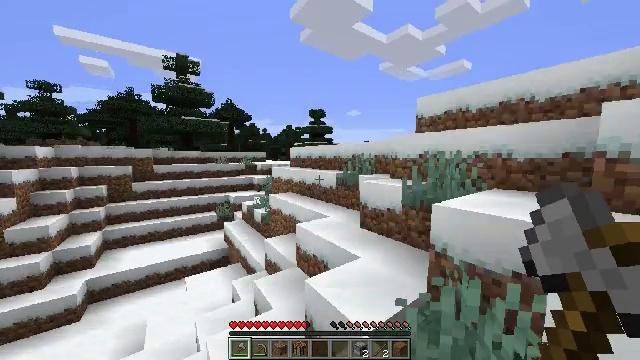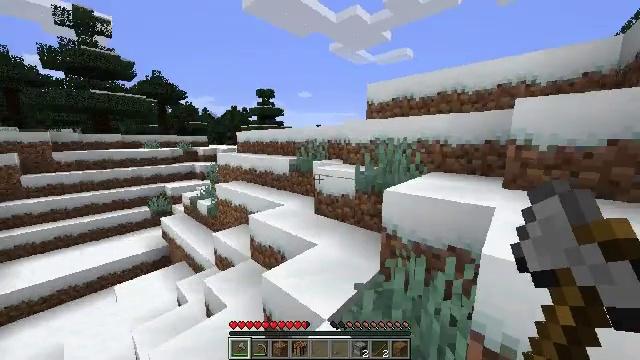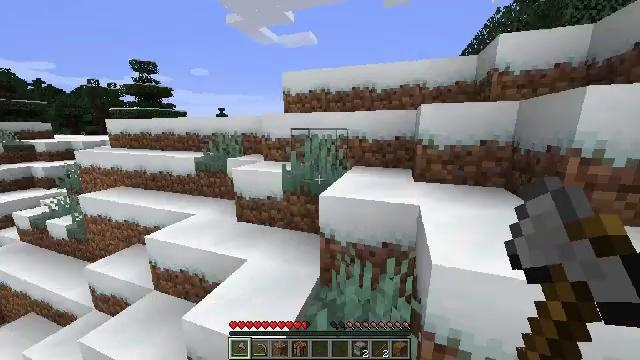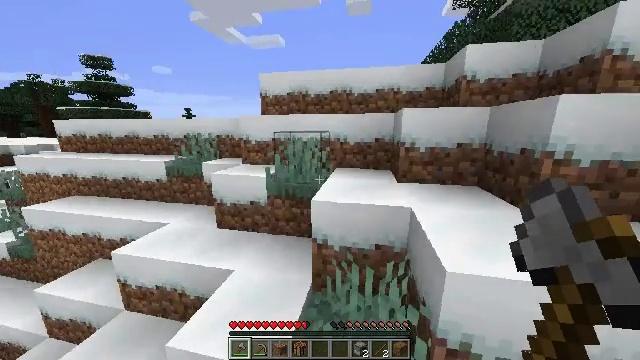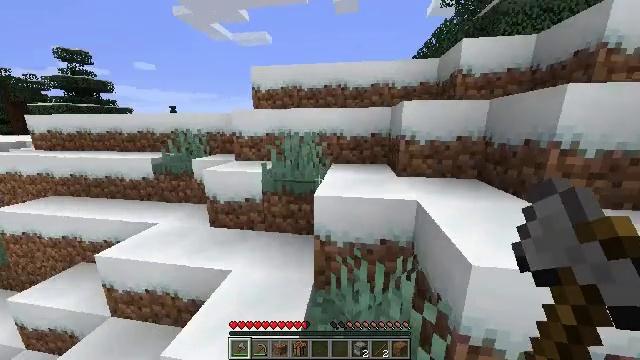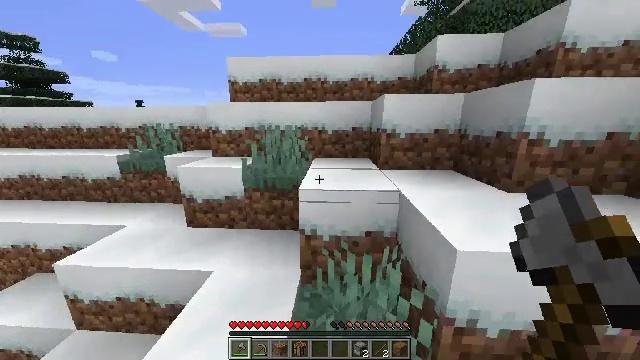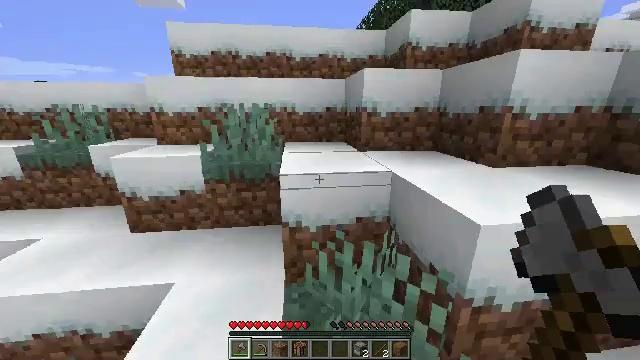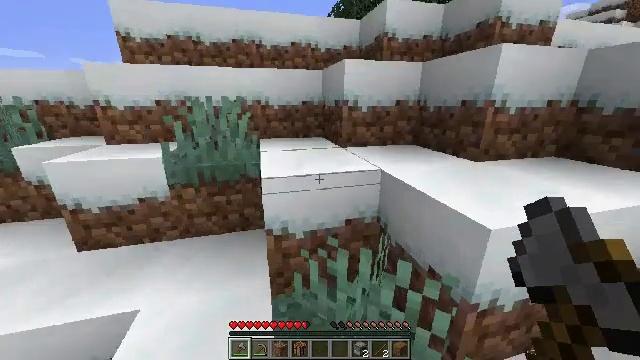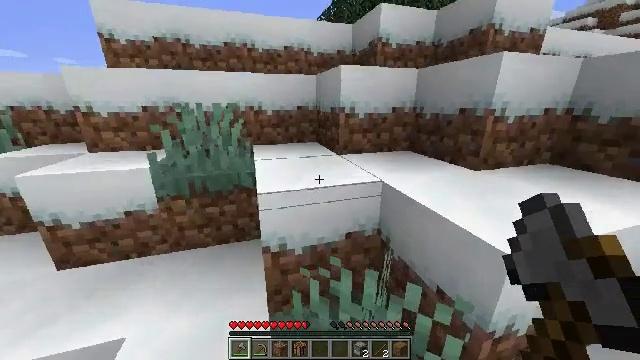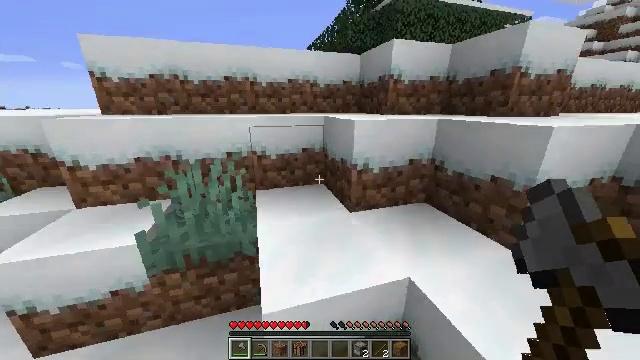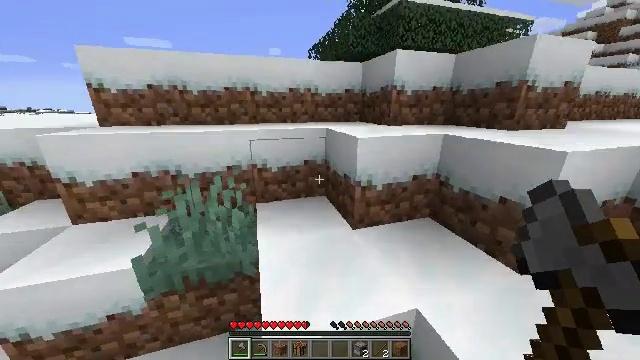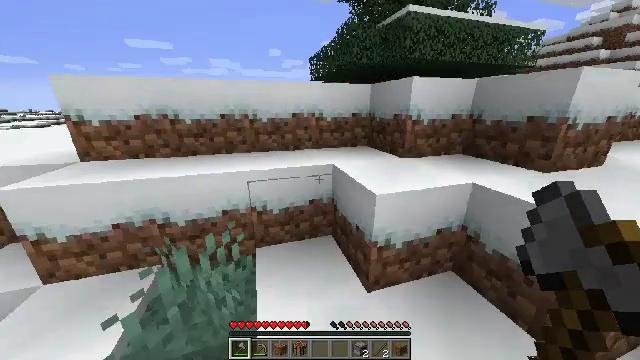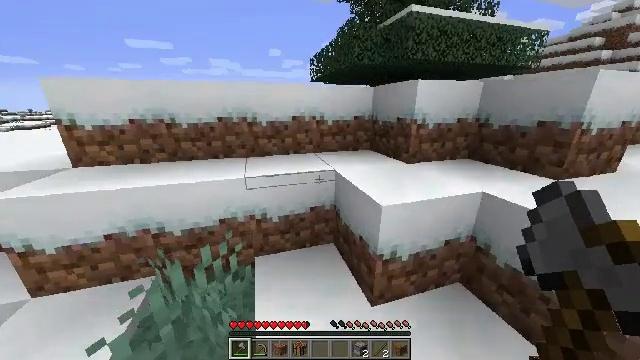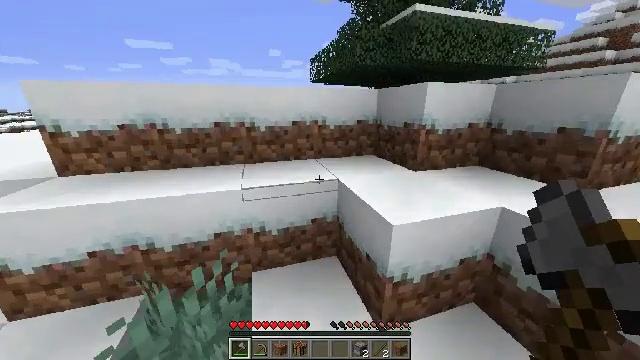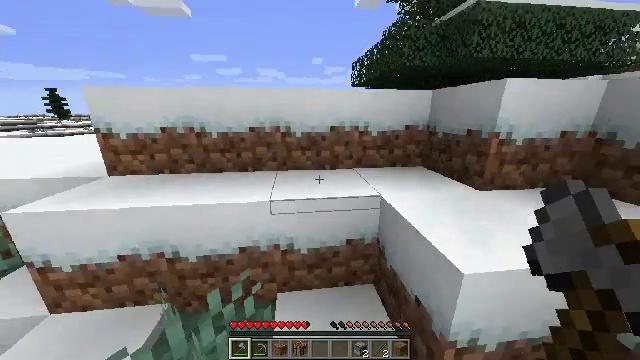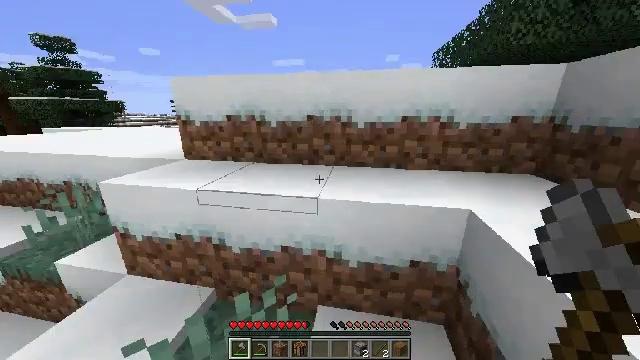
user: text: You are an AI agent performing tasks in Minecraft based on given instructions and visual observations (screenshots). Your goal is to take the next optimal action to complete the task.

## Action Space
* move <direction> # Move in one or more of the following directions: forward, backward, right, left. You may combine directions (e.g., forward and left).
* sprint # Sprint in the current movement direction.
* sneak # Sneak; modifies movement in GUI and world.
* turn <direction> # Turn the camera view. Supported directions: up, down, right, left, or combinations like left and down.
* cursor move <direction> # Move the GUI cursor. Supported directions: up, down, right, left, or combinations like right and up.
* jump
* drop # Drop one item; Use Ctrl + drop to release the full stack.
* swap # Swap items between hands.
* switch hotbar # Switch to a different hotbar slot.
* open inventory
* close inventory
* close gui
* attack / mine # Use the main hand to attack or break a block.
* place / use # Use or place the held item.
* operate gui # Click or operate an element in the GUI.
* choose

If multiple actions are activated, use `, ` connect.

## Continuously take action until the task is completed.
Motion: motion action
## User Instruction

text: Mine the bookshelf to gather resources.
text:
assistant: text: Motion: move forward, sprint, turn right and down, jump
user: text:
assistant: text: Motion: move forward, sprint, turn right and down, jump
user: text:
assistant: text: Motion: move forward, sprint, turn right, jump
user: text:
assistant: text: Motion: move forward, sprint, turn right, jump
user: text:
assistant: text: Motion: move forward, sprint, turn right and down, jump
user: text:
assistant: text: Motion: move forward, sprint, turn right and down, jump
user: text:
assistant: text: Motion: move forward, sprint, turn right and down, jump
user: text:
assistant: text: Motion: move forward, sprint, turn right, jump
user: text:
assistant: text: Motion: move forward, sprint, jump
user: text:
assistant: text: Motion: move forward, sprint, jump
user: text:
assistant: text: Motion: move forward, sprint, jump
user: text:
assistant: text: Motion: move forward, sprint, jump
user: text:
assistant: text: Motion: move forward, sprint, jump
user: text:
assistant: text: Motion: move forward, sprint, turn left and up, jump
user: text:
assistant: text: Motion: move forward, sprint, turn left, jump
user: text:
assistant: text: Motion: move forward, sprint, turn left, jump
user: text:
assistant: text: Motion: move forward, sprint, turn left, jump
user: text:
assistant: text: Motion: move forward, sprint, jump
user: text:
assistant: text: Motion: move forward, sprint, jump
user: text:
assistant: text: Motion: move forward, sprint, jump
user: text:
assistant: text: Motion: move forward, sprint, jump
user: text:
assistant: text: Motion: move forward, sprint, jump
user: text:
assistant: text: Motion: move forward, sprint, jump
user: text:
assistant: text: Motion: move forward, sprint, jump
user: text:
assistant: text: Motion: move forward, sprint, jump
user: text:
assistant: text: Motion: move forward, sprint, jump
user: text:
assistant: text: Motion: move forward, sprint, turn right, jump
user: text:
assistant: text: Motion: move forward, sprint, turn right and down, jump
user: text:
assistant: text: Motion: move forward, sprint, turn right and down, jump
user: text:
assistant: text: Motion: move forward, sprint, turn right and down, jump